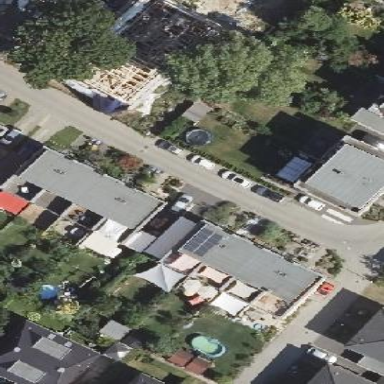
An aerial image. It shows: Terrace building with flat roof.